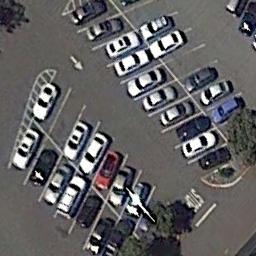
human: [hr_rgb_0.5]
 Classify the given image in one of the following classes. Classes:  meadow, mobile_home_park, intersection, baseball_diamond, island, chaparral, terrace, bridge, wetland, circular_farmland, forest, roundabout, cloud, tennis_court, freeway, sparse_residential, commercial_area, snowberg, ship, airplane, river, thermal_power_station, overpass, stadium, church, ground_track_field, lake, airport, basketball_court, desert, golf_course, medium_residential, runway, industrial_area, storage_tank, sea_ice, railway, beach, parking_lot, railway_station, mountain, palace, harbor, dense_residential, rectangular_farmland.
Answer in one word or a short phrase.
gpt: parking_lot